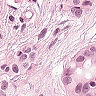
Metastatic tissue present: yes